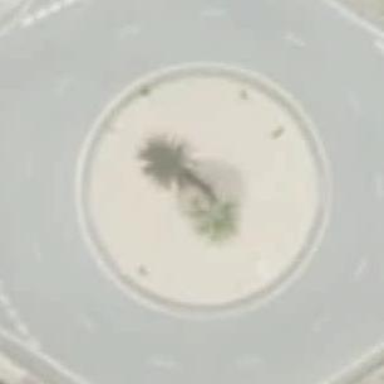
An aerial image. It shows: Secondary road around roundabout.